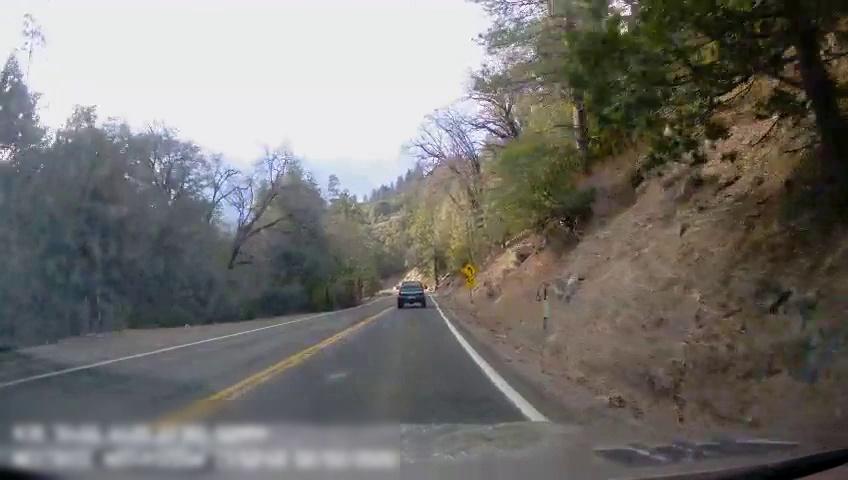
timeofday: Day
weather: Sunny
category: Drivable Space
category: Vehicles | Truck
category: Lanes | Current Lane
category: Lanes | Opposite Lane
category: Lanes | Opposite Lane
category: Lanes | Opposite Lane
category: Traffic | Signs
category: Traffic | Signs